Question: I have a code fragment that drives cppcheck nuts, because it doesn't see variables used in the log call as used. So I get unused variables and a scope reduction warning:
'''
double start = GetTimeOfDayDoubleSec(), afterDb = 0;
if (LoadFromDatabase(serials)) {
afterDb = GetTimeOfDayDoubleSec();
Cache.ResetDebugFlags(serials);
}
double end = GetTimeOfDayDoubleSec();
ZLOG_INFO("DB time %f, total %f", afterDb ? afterDb - start : 0, end - start);
'''
Cppcheck says:
'''
The scope of the variable 'afterDb' can be reduced.
Variable 'afterDb' is assigned a value that is never used.
'''
I can't work out the syntax to suppress both of those and the manual is unhelpful. Separate line, spaces, commas, colons and semicolons all fail. Separate lines gives me "suppression not matched", the rest are just invalid:
'''
//cppcheck-suppress variableScope
//cppcheck-suppress unreadVariable
//cppcheck-suppress variableScope unreadVariable
//cppcheck-suppress variableScope,unreadVariable
//cppcheck-suppress variableScope;unreadVariable
double afterDb = 0;
Failed to add suppression. Invalid id "variableScope:unreadVariable"
'''
Does cppcheck let me do this inline, or do I have to do it using XML on the command line?
---

Sorry, it turns out that there's a confounding issue: hitting "refresh" in cppcheck-gui doesn't refresh everything, I have to reload the cppcheck file to get changes in suppressions to update. Viz, the "open file" icon on the toolbar rather than the right hand "refresh" one.
It turns out that space separated works:
'''
//cppcheck-suppress variableScope unreadVariable
'''
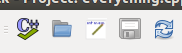
Answer: To use multiple suppressions on the same line, use a comma-delimited list.
From the <URL>:
'''
arr[10] = arr[10] / 0; // cppcheck-suppress[arrayIndexOutOfBounds,zerodiv]
'''
You can also stack the suppressions:
'''
// cppcheck-suppress arrayIndexOutOfBounds
// cppcheck-suppress zerodiv
arr[10] = arr[10] / 0;
'''